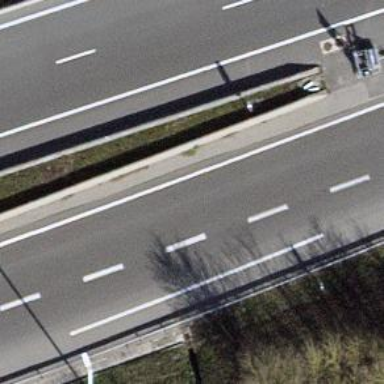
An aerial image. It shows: Asphalt motorway link.